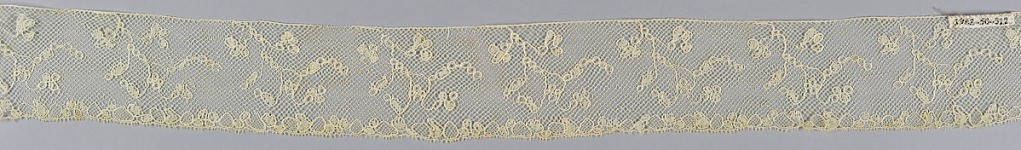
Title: Border
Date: late 18th century
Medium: linen Technique: bobbin lace made in Lille style with heavy outlining thread
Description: Border in a Lille-style pattern that was probably executed in Italy.